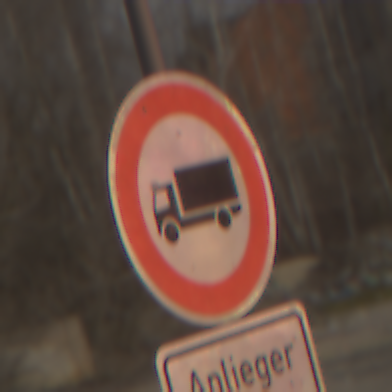
Verkehrszeichen: VerbotFuerKraftfahrzeugeUeberDreiKommaFuenfTonnen
Zusatzzeichen unten: PersonengruppenFrei1
Umgebung: Outdoor, Nature
Tageszeit: MorningAfternoon
Wetter: PartlyCloudy
Licht: Natural
Jahreszeit: Winter
Kontrast: MediumContrast